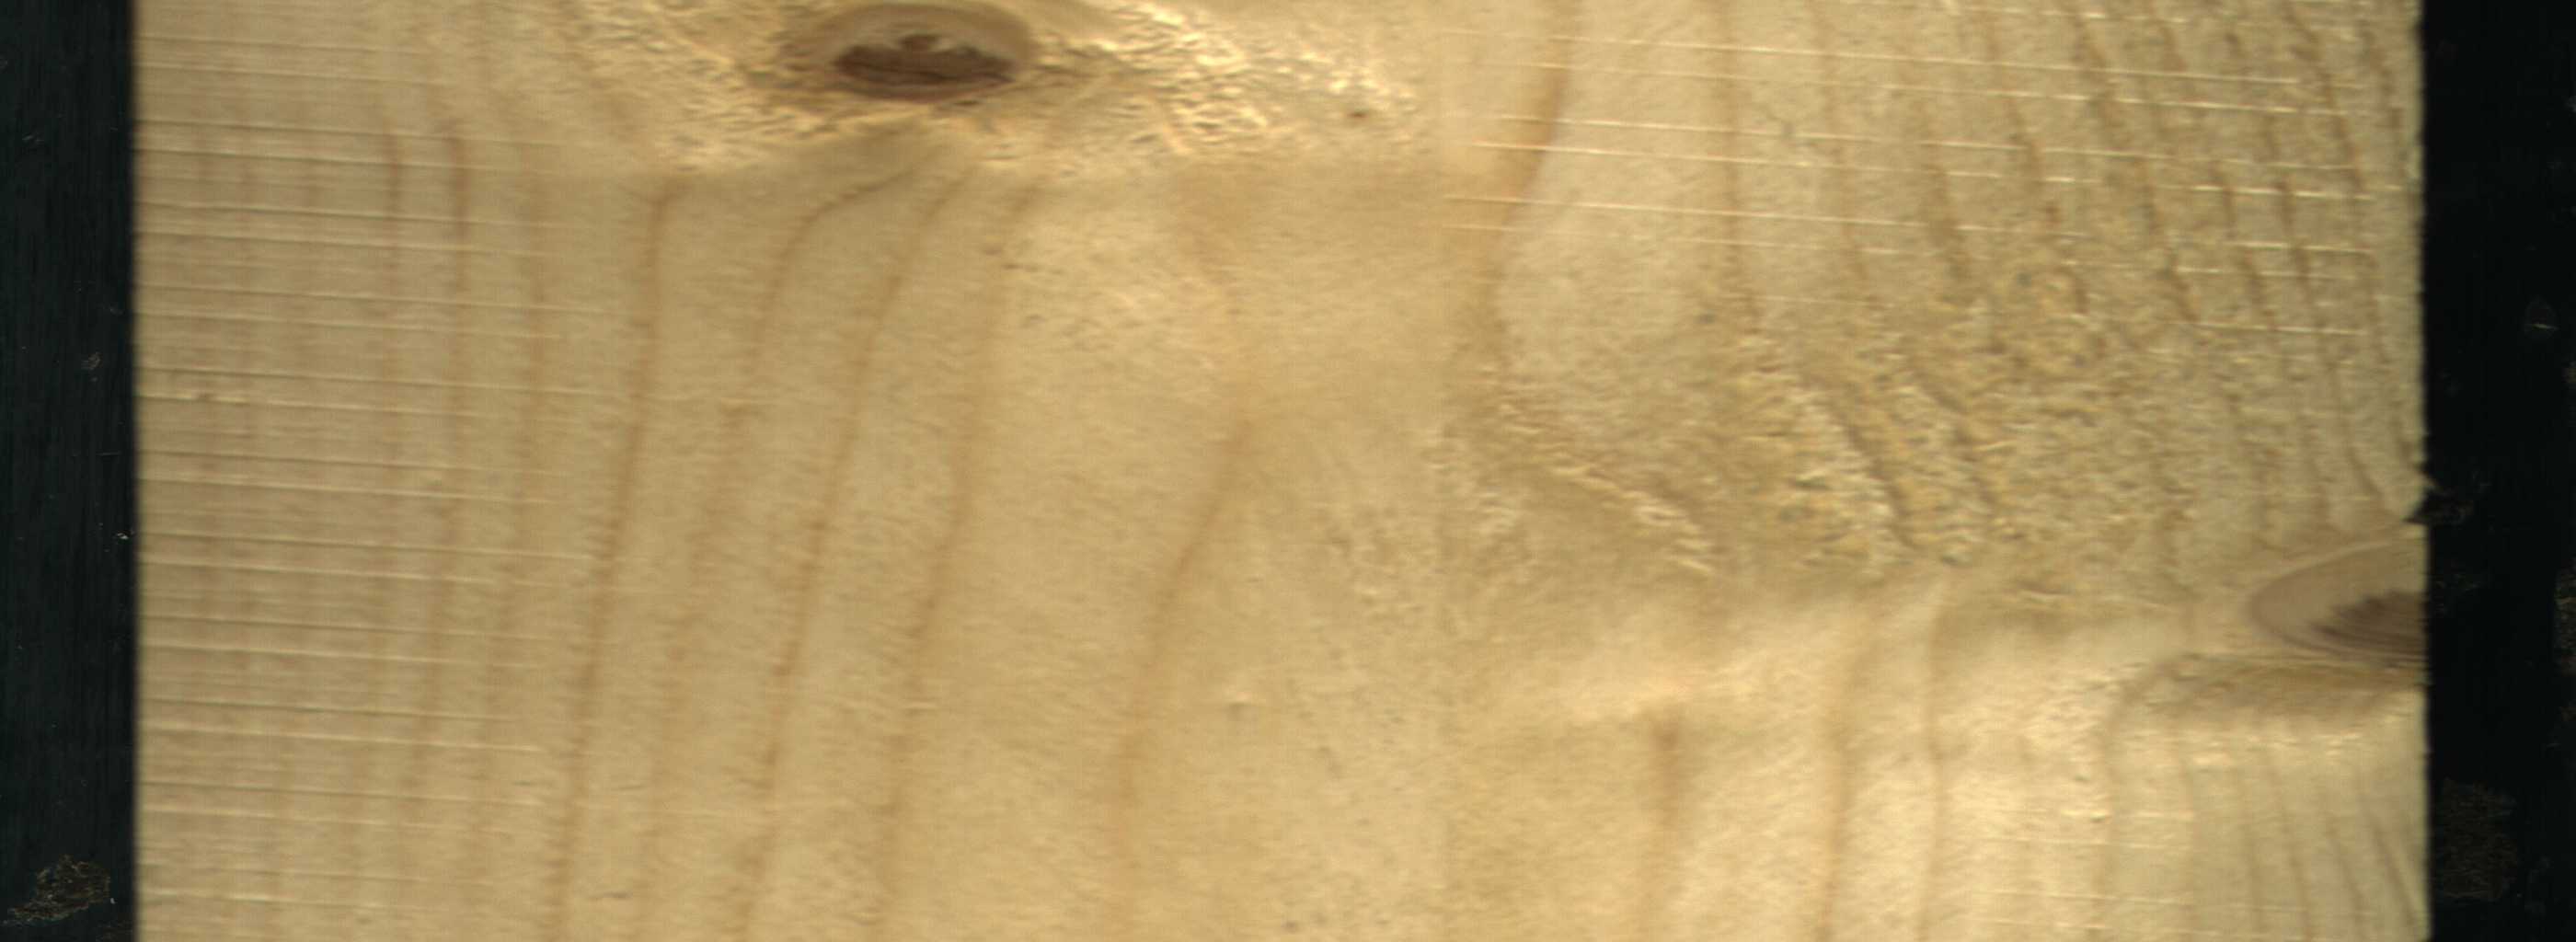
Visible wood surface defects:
Live_Knot
Live_Knot